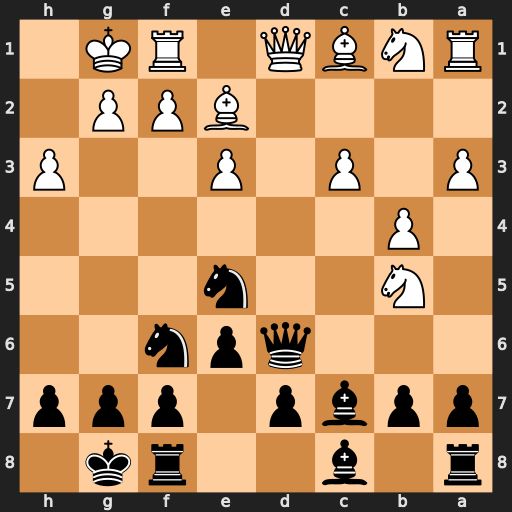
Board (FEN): r1b2rk1/ppbp1ppp/3qpn2/1N2n3/1P6/P1P1P2P/4BPP1/RNBQ1RK1
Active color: b
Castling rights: -
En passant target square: -
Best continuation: Nf3+ gxf3 Qh2#